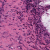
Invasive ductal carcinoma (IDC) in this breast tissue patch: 0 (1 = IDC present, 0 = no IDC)